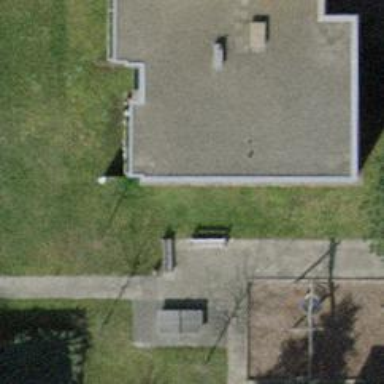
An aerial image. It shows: Brown bench.